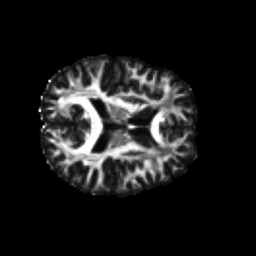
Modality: FA
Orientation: axial
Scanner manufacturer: siemens
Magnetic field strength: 3 T
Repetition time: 4.16 s
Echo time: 0.0806 s